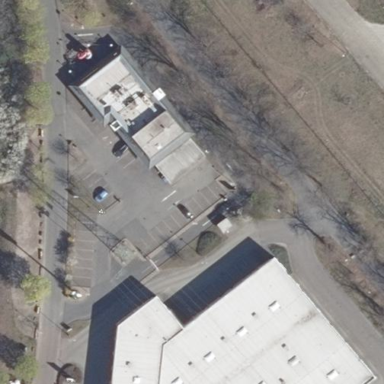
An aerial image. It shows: Commercial building.